Field crop: tomato
Growth stage: 2
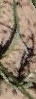
Species: cyperus